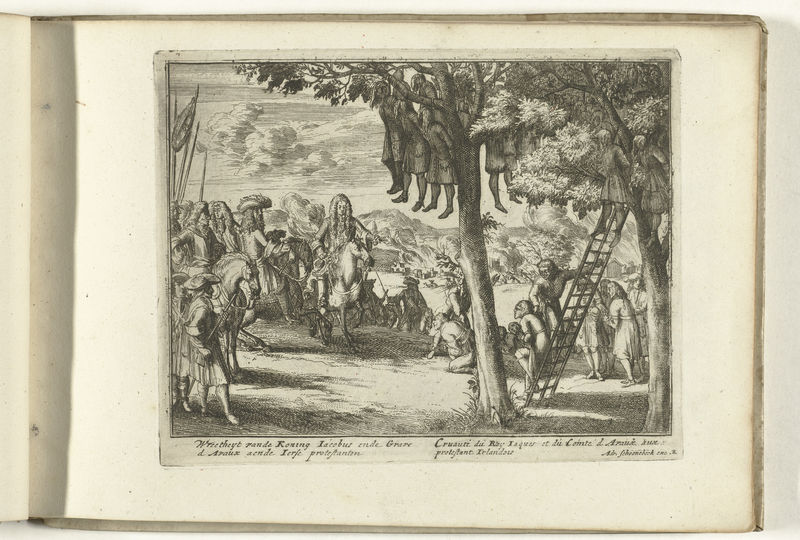
Titel: Wreedheden door koning Jacobus II en comte d'Avaux te Ierland
Künstler: Pieter Pickaert
Standort: Amsterdam
Institution: Rijksmuseum
Schlagwörter: baum, feuer, mann, weiß, bäume, landschaft, hut, hüte, kopfbedeckungen, schwarz, zeichnung, wolke, mütze, mützen, henker, bild, häuser, strick, pferd, reiten, kopfbedeckung, berge, krieg, leiter, soldaten, hängen, burg, militär, text, mittelalter, ludwig, erhängen, gehängte